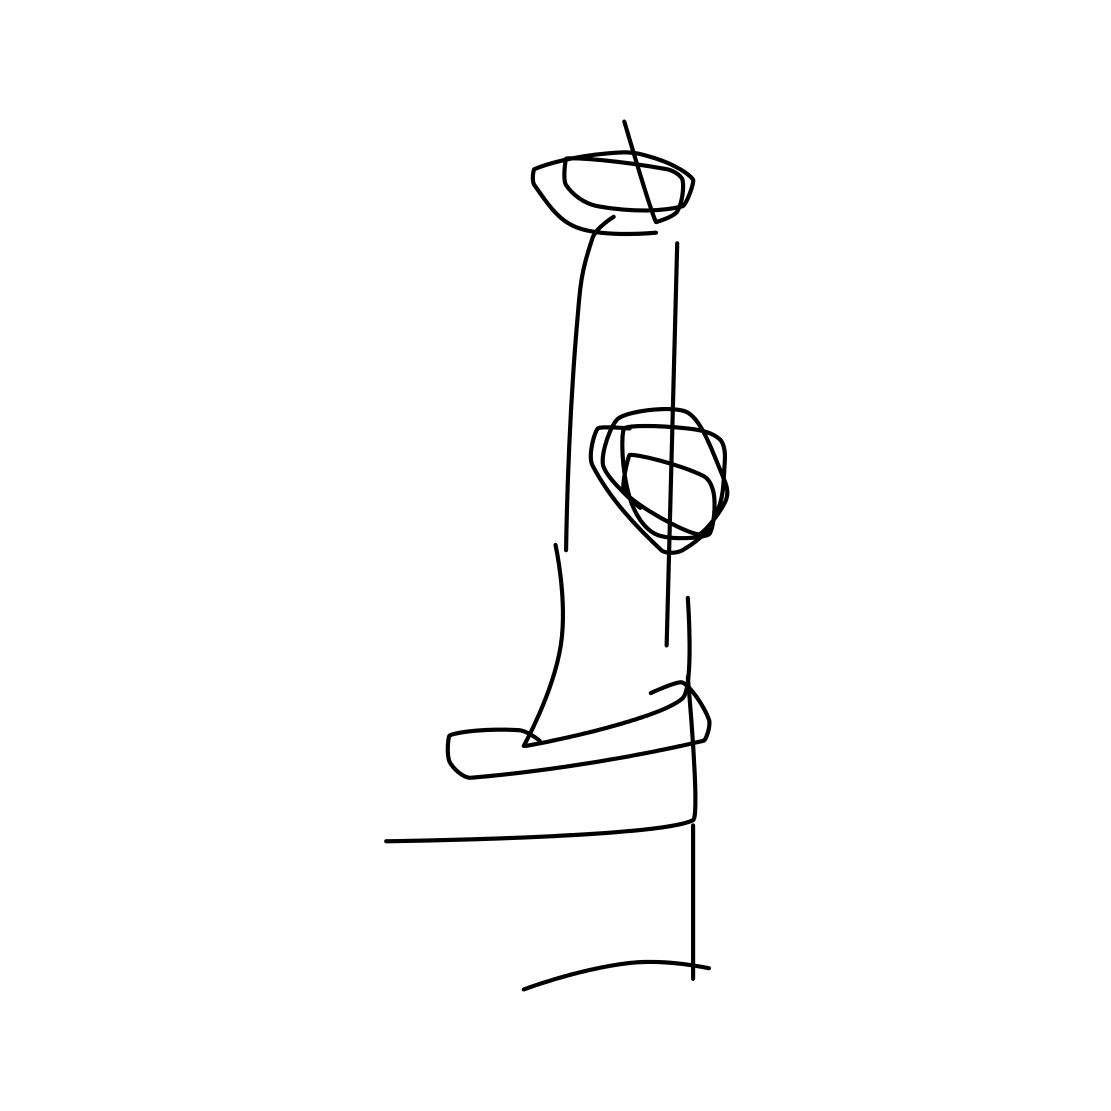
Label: microscope